Question: I'm trying to get all the content under Signers, Counter Signers and X509 Signers from <URL>
'''
from selenium import webdriver
op = webdriver.ChromeOptions()
op.add_argument('headless')
driver = webdriver.Chrome(executable_path="/Desktop/chromedriver", options=op)
details_url = "https://www.virustotal.com/gui/file/03d1316407796b32c03f17f819cca5bede2b0504ecdb7ba3b845c1ed618ae934/details"
driver.get(details_url)
element = driver.find_element_by_xpath("/html/body/vt-ui-shell")
print(element.text)
'''
The result doesn't include the parts under Signers, Counter Signers and X509 Signers

So, in order to get those parts, I tried shadowRoot.querySelector().
However it didn't give me everything I need.
i.e. When I tried to get this part
<URL>
by doing
'''
print(driver.execute_script("return document.querySelector('file-view').shadowRoot.querySelector('vt-ui-file-details').shadowRoot.querySelector('vt-ui-signature-info').shadowRoot.querySelector('vt-ui-expandable-detail.signer-info').querySelector('span').querySelector('vt-ui-key-val-table').shadowRoot.querySelector('div.row').querySelector('div.value').querySelector('div > div > div:nth-child(1) > div > a:nth-child(2)')").text)
'''
it printed nothing.
Please help! Thanks in advance
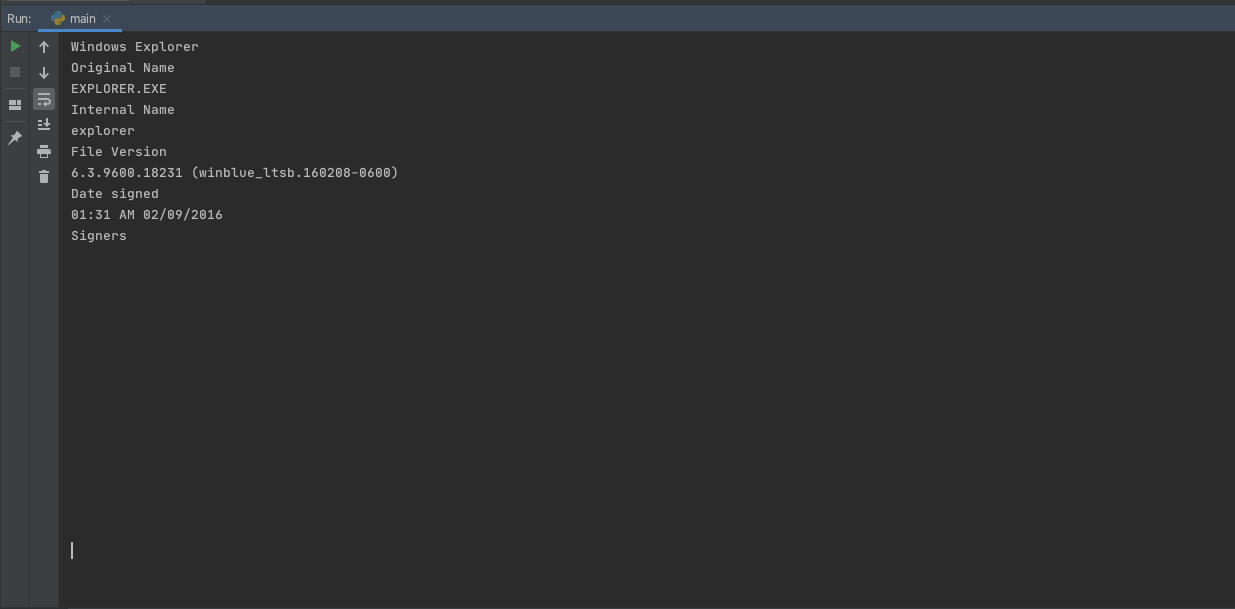
Answer: If you want the microsoft time
'''
elem=driver.execute_script("return document.querySelector('file-view').shadowRoot.querySelector('vt-ui-file-details').shadowRoot.querySelector('vt-ui-signature-info').shadowRoot.querySelector('vt-ui-expandable-detail.signer-info').querySelector('span').querySelector('vt-ui-key-val-table').shadowRoot.querySelector('div.row').querySelector('div.value').querySelector('div > div > div:nth-child(1) > div > a:nth-child(2)')")
print(elem.get_attribute('textContent'))
'''